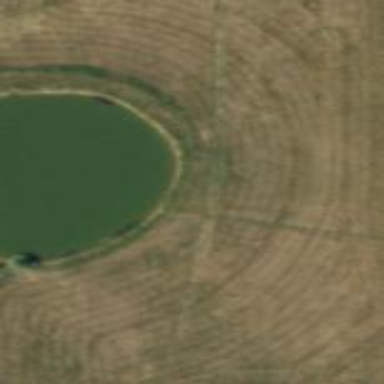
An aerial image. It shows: Pond with natural water.